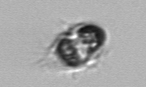
Label: Mesodinium